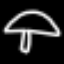
Label: mushroom